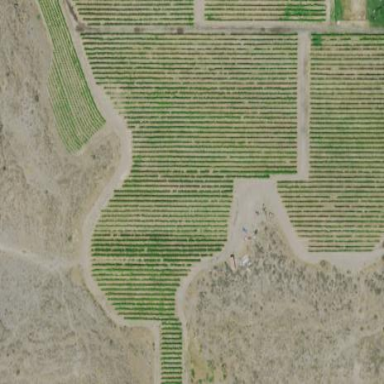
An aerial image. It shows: Vineyard growing grapes.